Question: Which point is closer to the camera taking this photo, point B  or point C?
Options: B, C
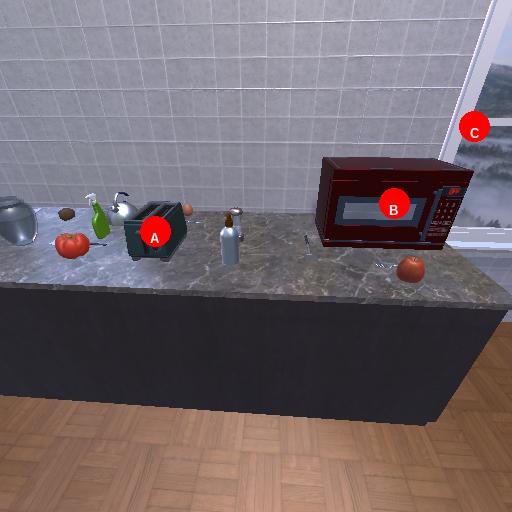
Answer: B